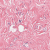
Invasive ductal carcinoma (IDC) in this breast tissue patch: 0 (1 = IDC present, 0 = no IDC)